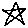
Label: star